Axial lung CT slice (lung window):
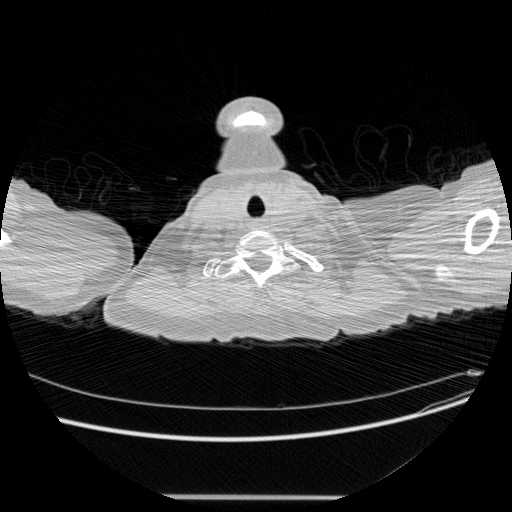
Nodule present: no